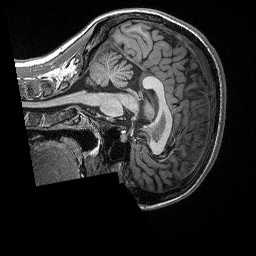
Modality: T1w
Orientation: sagittal
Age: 19
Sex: female
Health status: healthy
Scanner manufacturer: siemens
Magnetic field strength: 3 T
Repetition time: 2.3 s
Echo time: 0.00298 s